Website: bh-photo
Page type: customer-info-address
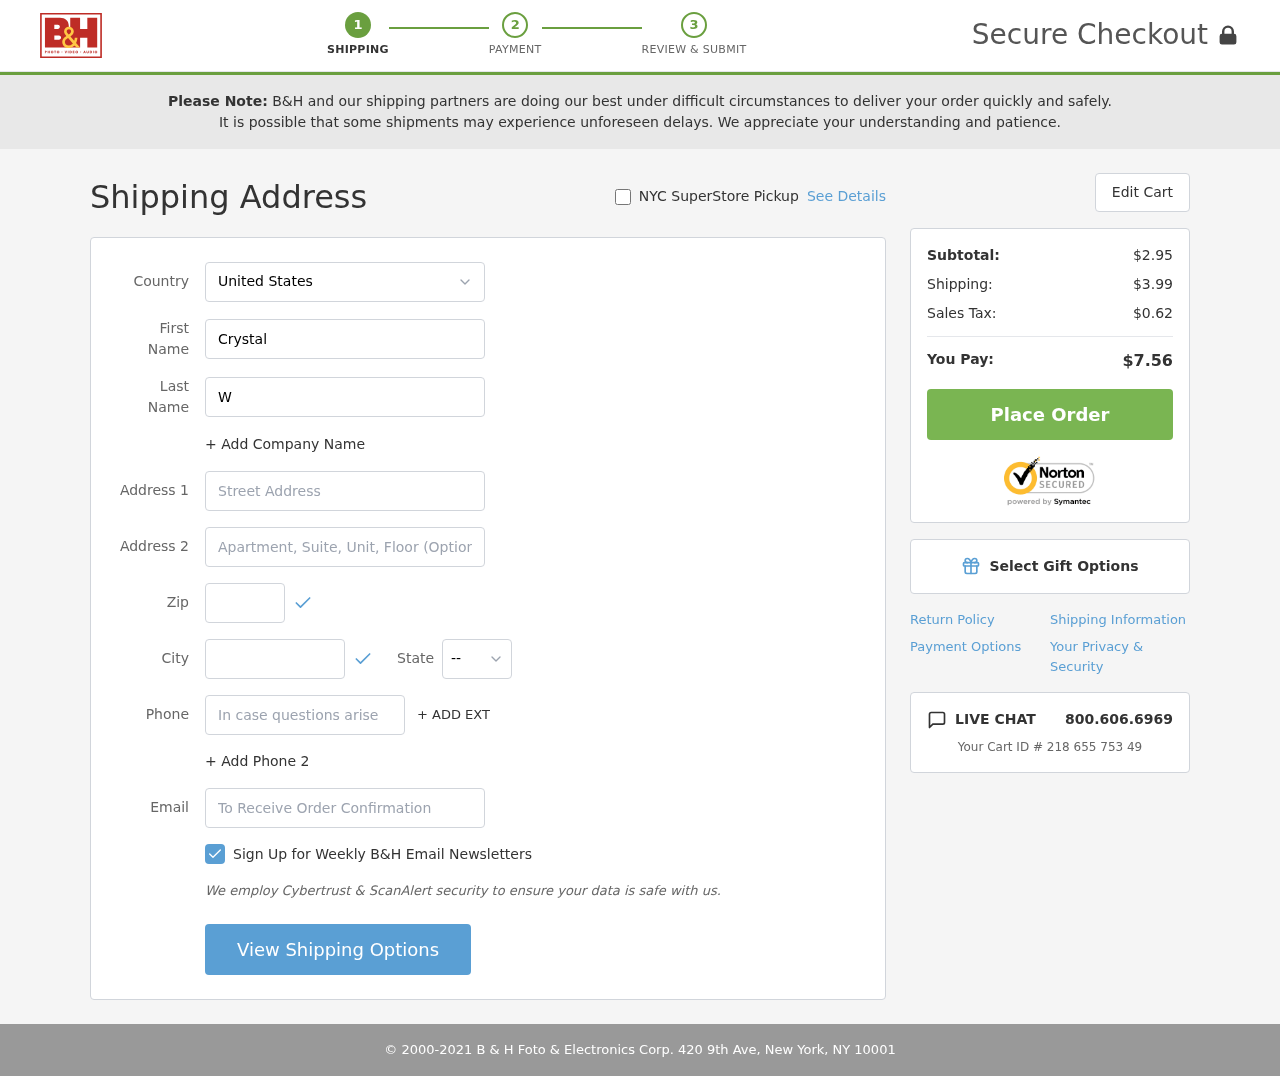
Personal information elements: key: PII_CITY
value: Onealburgh
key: PII_COUNTRY
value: United States
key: PII_EMAIL
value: crystalwilliams@yahoo.com
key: PII_FIRSTNAME
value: Crystal
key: PII_LASTNAME
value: Williams
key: PII_PHONE
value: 2866725995
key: PII_POSTCODE
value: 85100
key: PII_STATE_ABBR
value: CT
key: PII_STREET
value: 76185 Natalie Prairie
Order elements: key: ORDER_SUBTOTAL
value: $2.95
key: ORDER_SHIPPING_COST
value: $3.99
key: ORDER_TAX
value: $0.62
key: ORDER_TOTAL
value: $7.56
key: ORDER_ID
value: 218 655 753 49